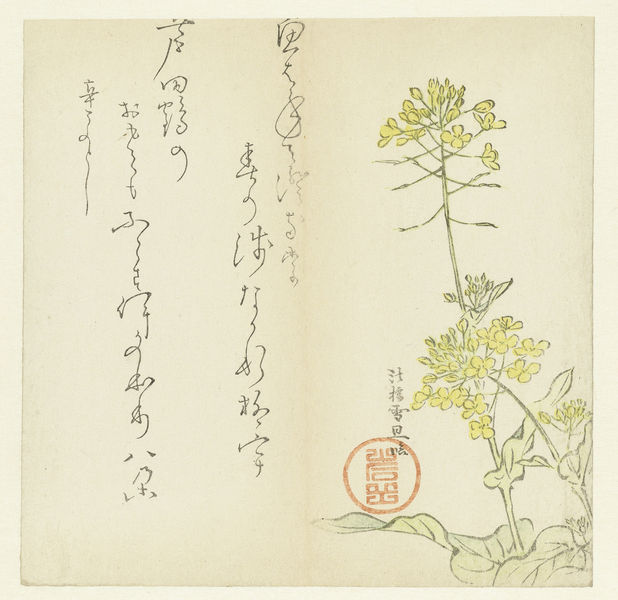
Titel: Gele bloemen
Künstler: Hasegawa Settan
Standort: Amsterdam
Institution: Rijksmuseum
Schlagwörter: aquarell, gelb, grün, blume, elegant, schwarz, zeichnung, blüte, blüten, rot, signatur, blatt, pflanze, holzschnitt, japan, schrift, signiert, floral, japanisch, schriftzeichen, raps, widmung, text, asiatisch, stempel, stängel, chinesisch, china, verschwommen, gedicht, kraut, wissenschaft, poesie, simpel, eor, rapsblüte, scgriftzeichen, lavendell